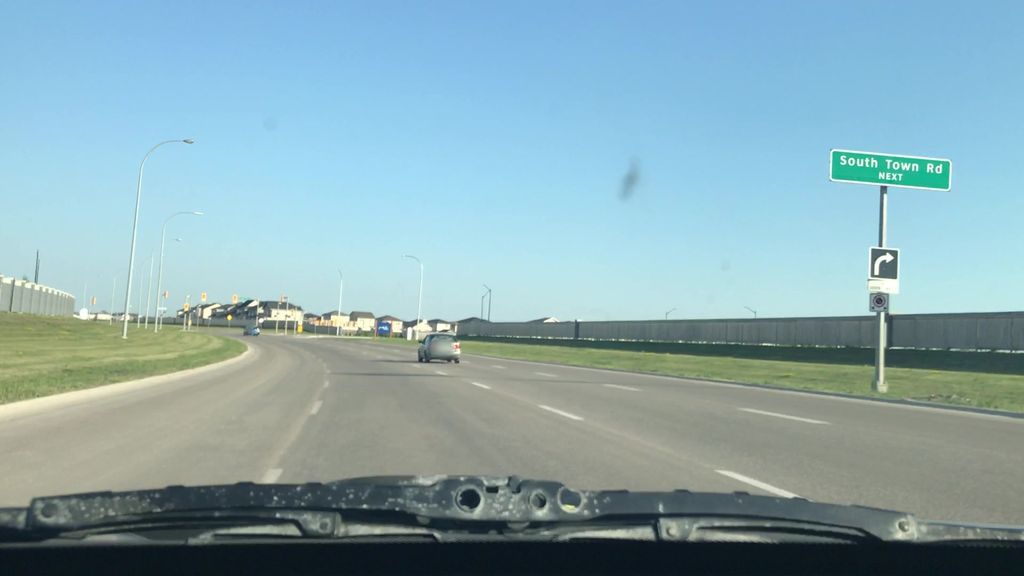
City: winnipeg